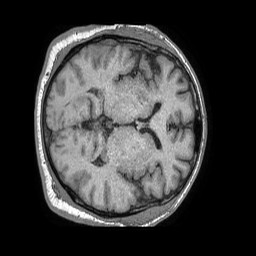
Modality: T1w
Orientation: axial
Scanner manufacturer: philips
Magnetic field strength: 1.5 T
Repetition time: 0.00771 s
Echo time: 0.003581 s